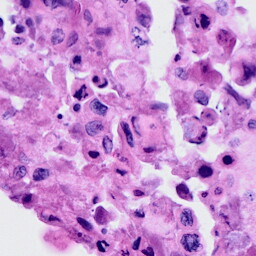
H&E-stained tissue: Cervix